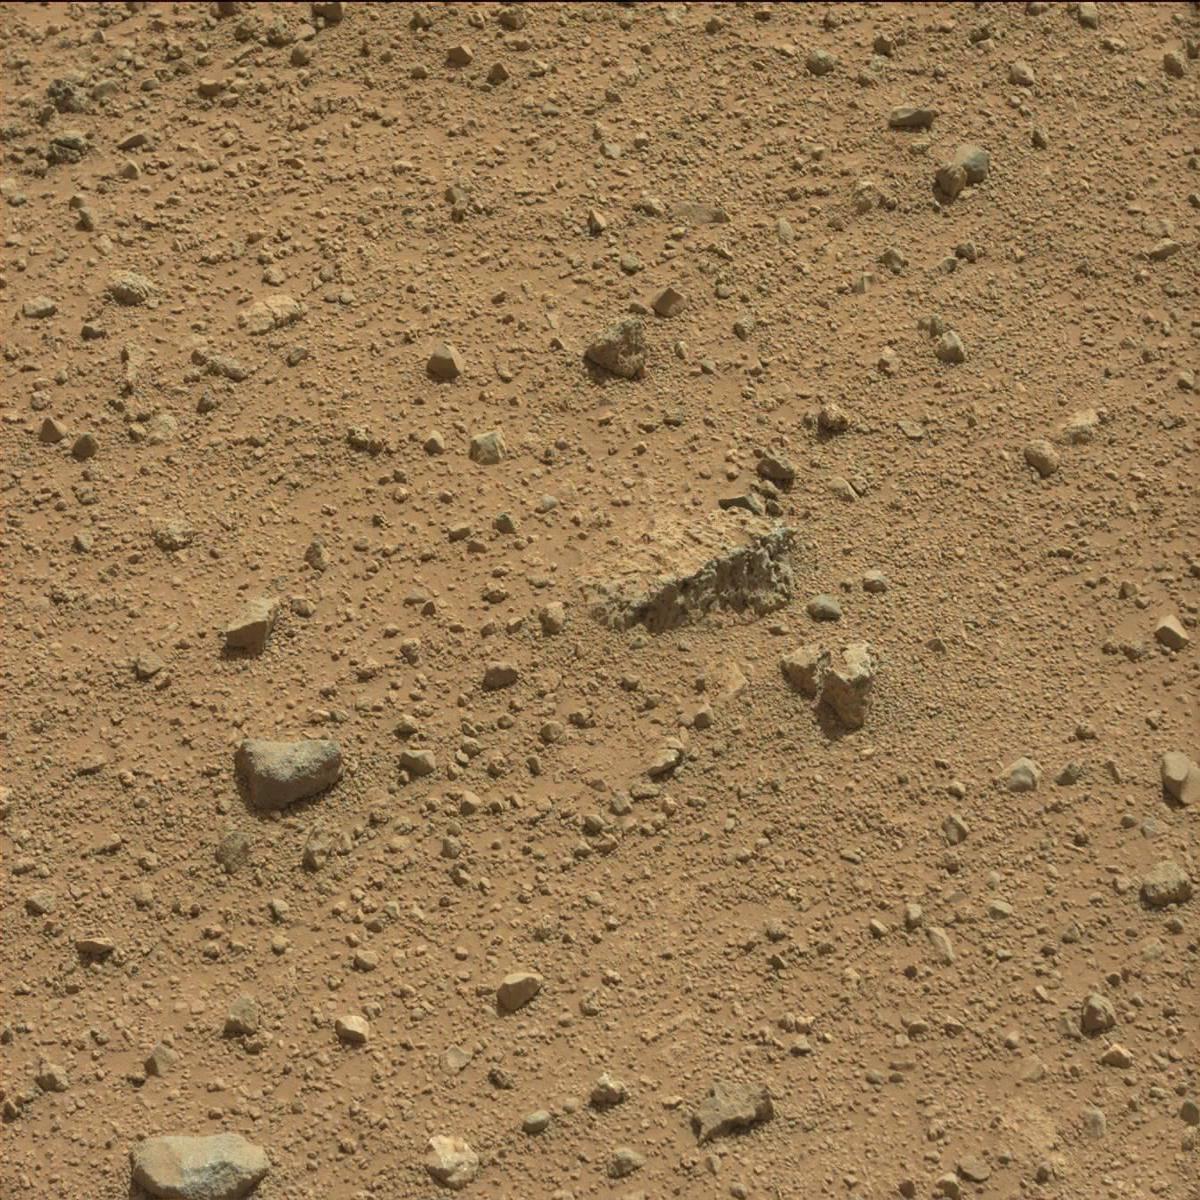
Terrain classes present: Bedrock, Rock, Sand / Soil